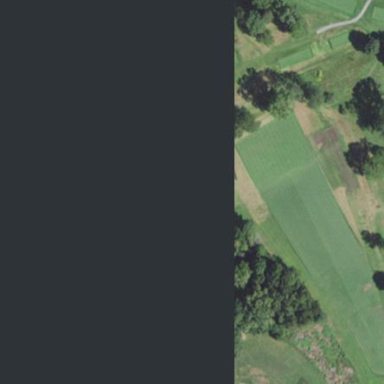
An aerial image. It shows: Grassy area designated as golf fairway.